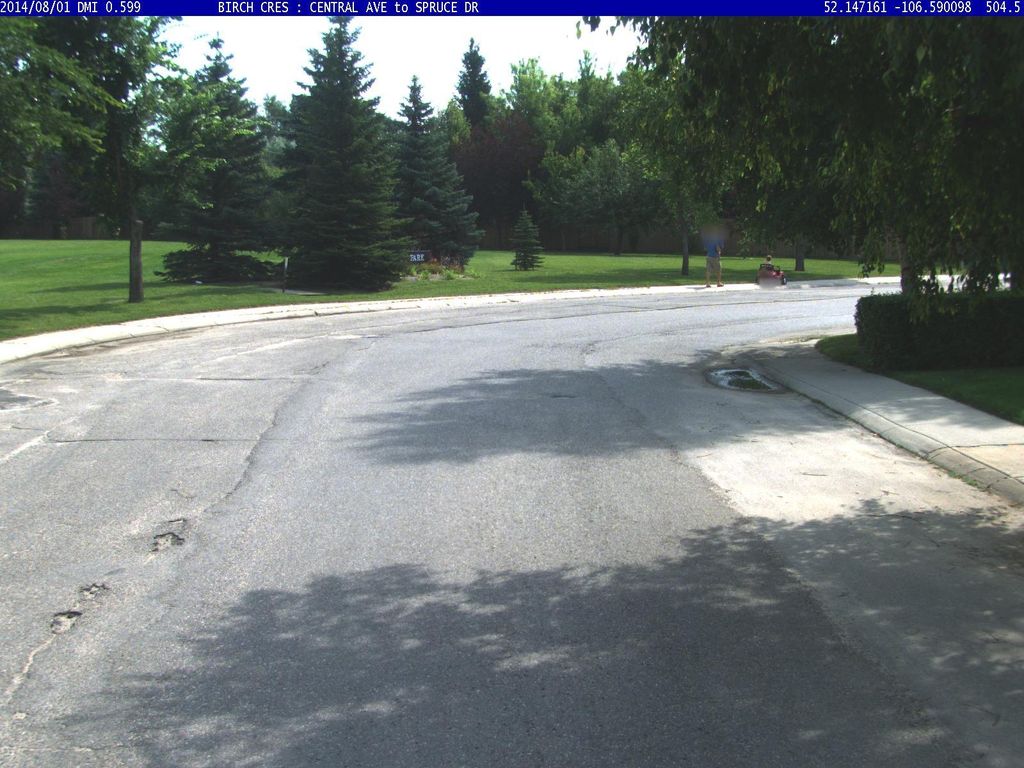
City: saskatoon